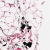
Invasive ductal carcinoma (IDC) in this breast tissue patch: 0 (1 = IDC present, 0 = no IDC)